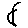
Label: moon